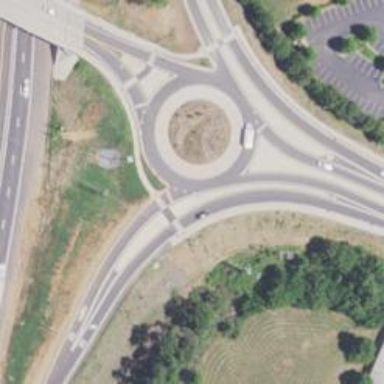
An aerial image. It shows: Secondary road with asphalt surface leading to roundabout.